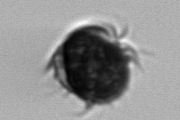
Label: Mesodinium